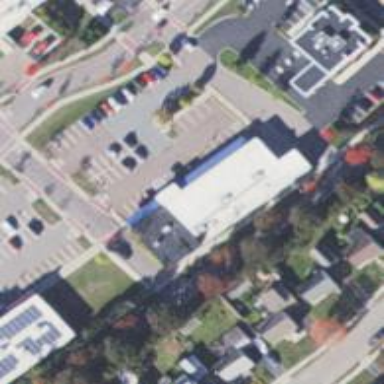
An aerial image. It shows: Post office.